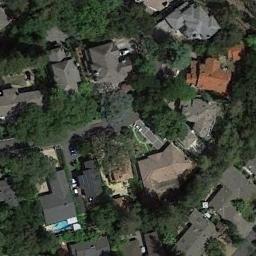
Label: medium_residential